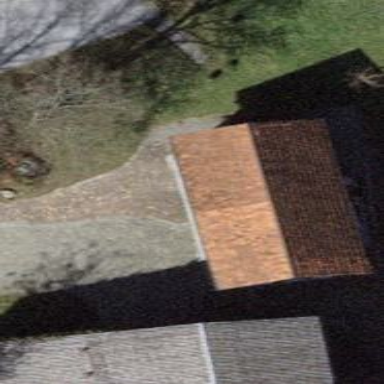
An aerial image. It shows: View of roof of building.